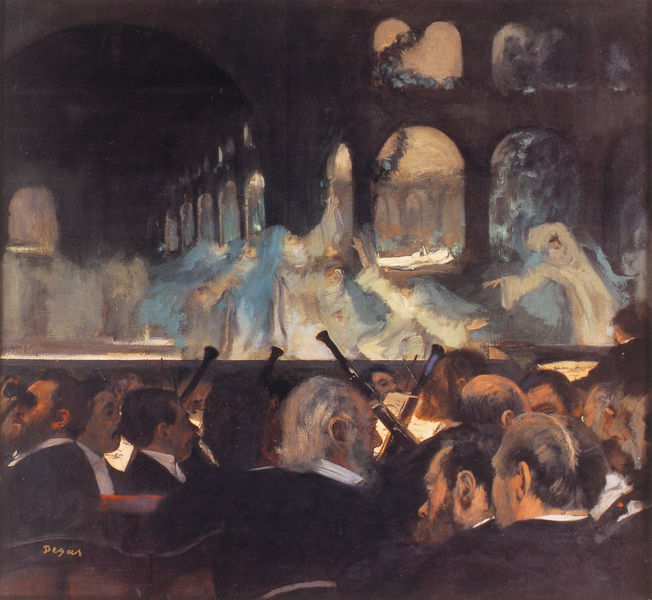
Titel: Das Ballett von Robert le Diable (Ballet de Robert le Diable)
Künstler: Edgar Degas
Institution: London, Trustees of the Victoria and Albert Museum
Schlagwörter: blau, dunkel, gemälde, schatten, weiß, menschen, sitzen, degas, fenster, grau, männer, schleier, tanz, anzug, hemd, bühne, konzert, musik, oper, orchester, publikum, theater, bogen, loge, halle, bögen, arkade, orient, nonne, flöte, geige, drama, nonnen, oboe, fagott